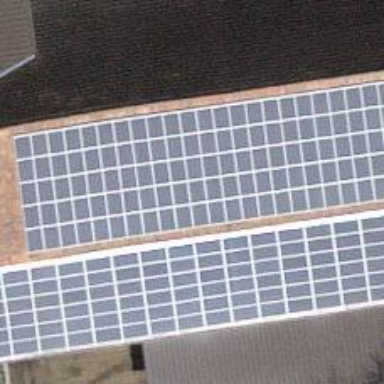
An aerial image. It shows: Solar power generator using photovoltaic method with solar photovoltaic panel types.